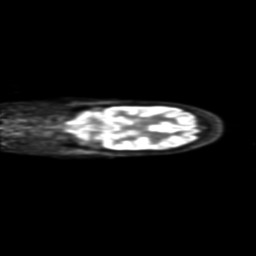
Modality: PET
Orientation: coronal
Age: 38
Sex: male
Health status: ill